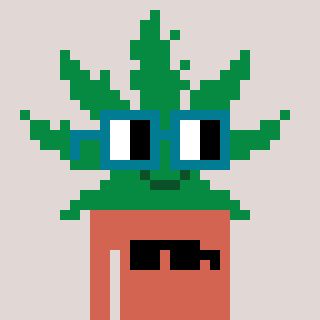
a pixel art character with square dark green glasses, a weed-shaped head and a peachy-colored body on a warm background